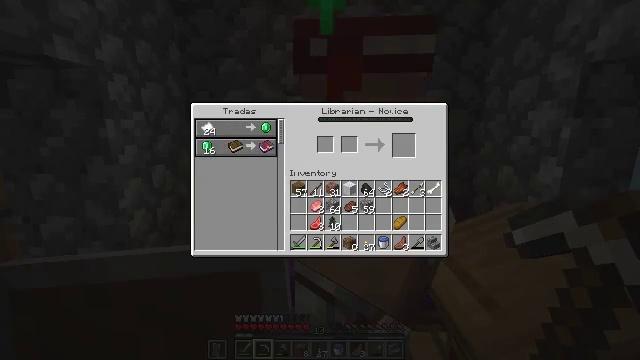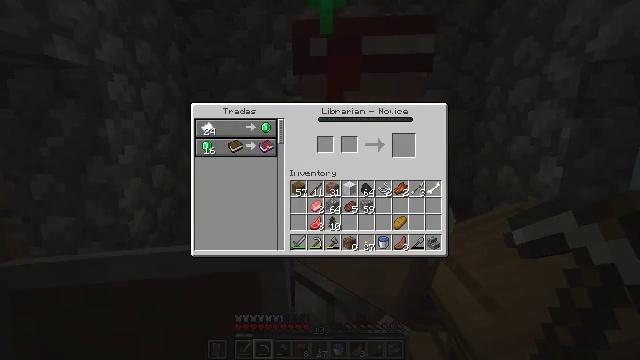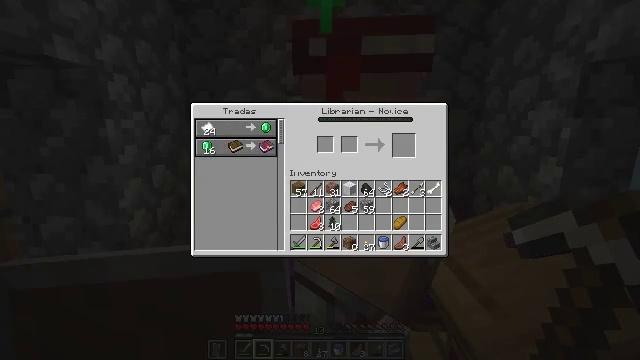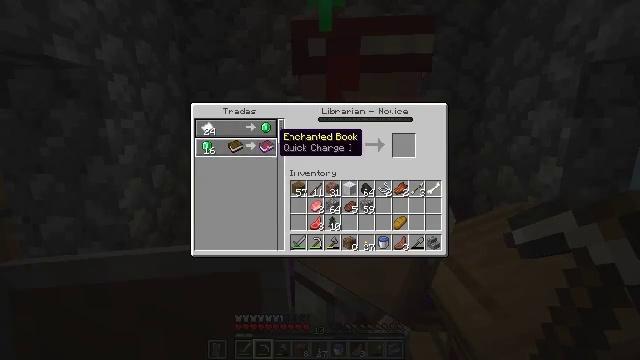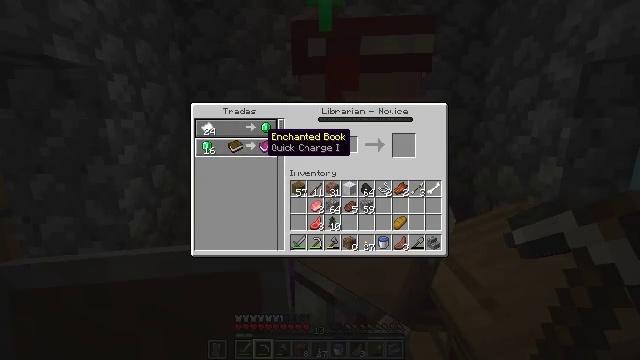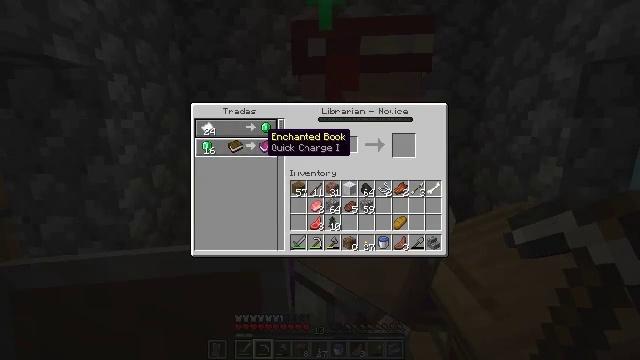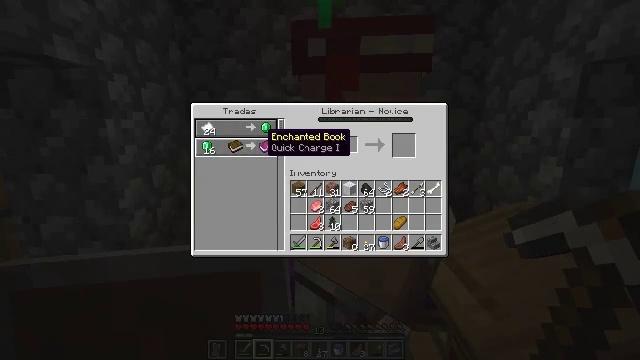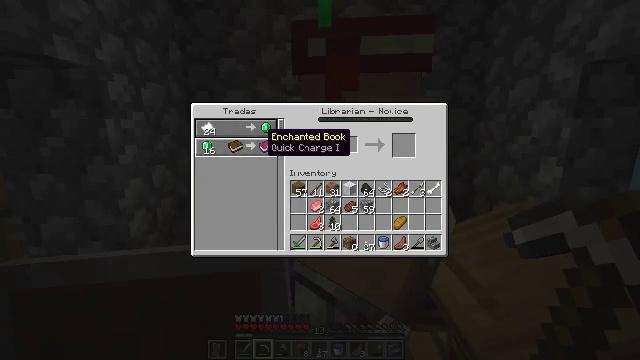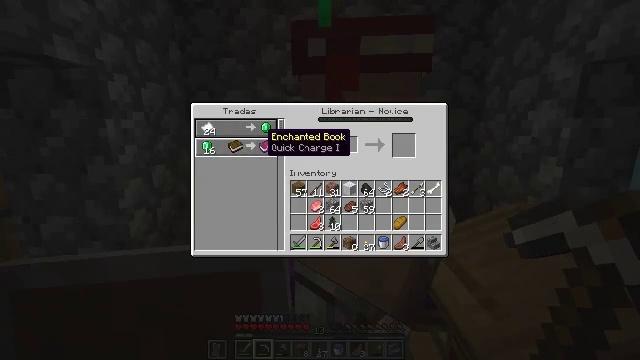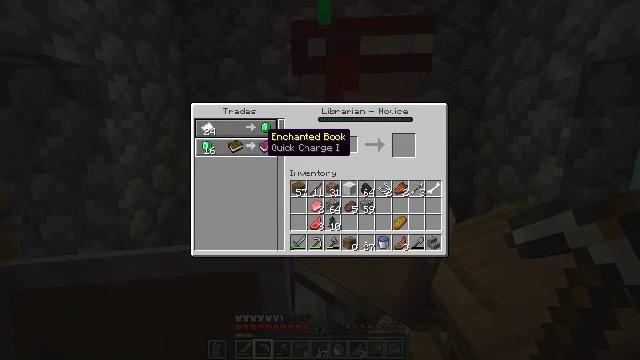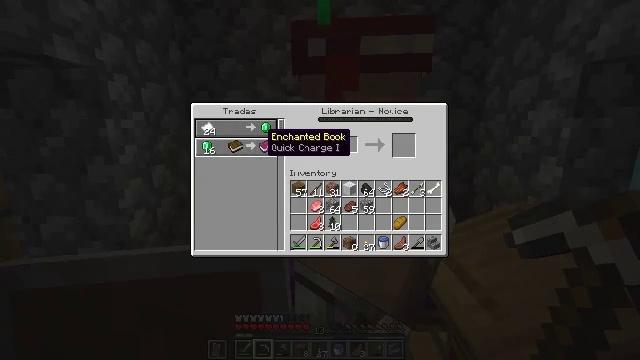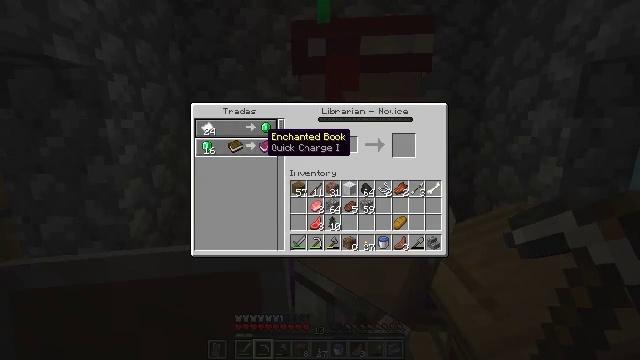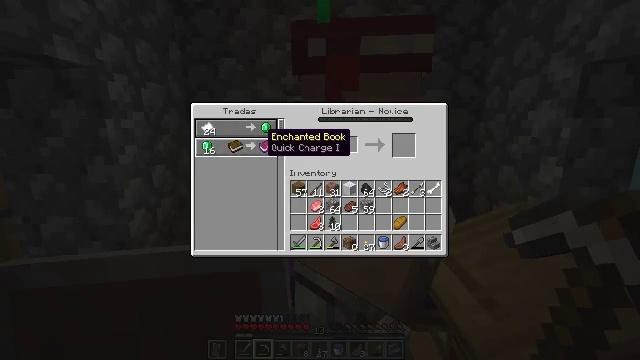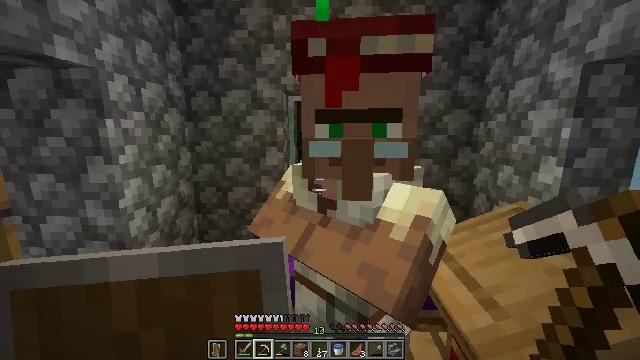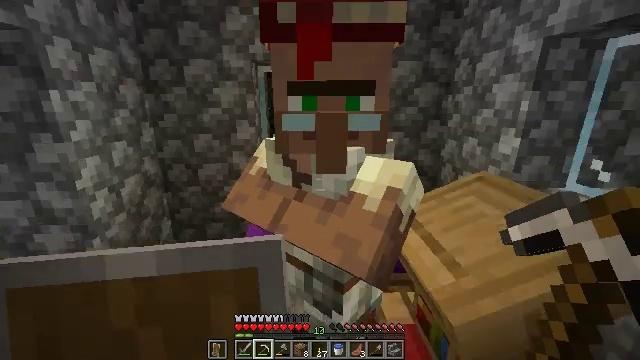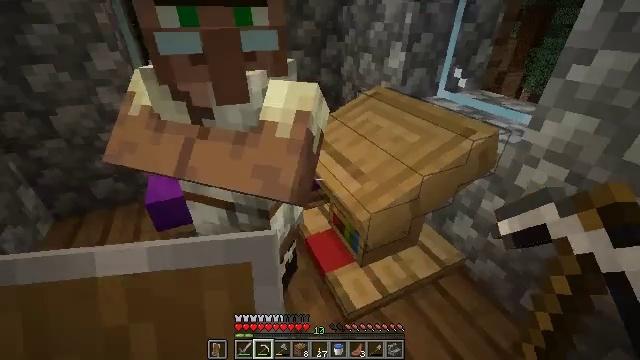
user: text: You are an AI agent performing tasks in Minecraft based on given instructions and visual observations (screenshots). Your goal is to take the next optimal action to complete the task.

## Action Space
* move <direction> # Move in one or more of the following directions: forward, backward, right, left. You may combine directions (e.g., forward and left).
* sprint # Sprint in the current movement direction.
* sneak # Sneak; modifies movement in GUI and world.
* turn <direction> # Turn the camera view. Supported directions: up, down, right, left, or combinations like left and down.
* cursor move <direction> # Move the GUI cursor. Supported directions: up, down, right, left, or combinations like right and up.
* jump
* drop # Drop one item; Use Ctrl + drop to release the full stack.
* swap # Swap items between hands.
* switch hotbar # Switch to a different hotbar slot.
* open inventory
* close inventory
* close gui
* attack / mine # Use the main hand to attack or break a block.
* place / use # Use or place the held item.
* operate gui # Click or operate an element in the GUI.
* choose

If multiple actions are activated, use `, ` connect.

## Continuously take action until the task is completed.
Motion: motion action
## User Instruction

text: Destroy the lectern to reuse it.
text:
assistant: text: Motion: cursor move left and up
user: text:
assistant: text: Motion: cursor move up
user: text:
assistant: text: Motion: cursor move left
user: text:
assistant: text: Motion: cursor move left
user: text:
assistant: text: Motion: no_op
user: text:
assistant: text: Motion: no_op
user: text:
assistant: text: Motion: no_op
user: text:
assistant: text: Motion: no_op
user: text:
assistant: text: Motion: no_op
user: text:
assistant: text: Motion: no_op
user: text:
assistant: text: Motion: no_op
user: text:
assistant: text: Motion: no_op
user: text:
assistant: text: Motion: no_op
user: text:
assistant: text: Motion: turn right and down, close gui
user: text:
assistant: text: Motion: turn right and down
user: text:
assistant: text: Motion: turn right and down, switch to hotbar 4
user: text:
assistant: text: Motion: turn right and down, switch to hotbar 4
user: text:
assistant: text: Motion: turn right, switch to hotbar 4
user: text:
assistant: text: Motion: turn right
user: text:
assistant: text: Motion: turn right
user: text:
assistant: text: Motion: turn right
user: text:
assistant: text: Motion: turn right and up
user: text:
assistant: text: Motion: turn right and up
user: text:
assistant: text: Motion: no_op
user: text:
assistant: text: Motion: no_op
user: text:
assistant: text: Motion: no_op
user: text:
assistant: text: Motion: no_op
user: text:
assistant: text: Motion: no_op
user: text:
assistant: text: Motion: no_op
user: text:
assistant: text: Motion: switch to hotbar 3